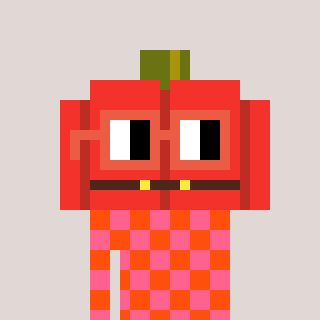
a pixel art character with square orange glasses, a pumpkin-shaped head and a orange-colored body on a warm background